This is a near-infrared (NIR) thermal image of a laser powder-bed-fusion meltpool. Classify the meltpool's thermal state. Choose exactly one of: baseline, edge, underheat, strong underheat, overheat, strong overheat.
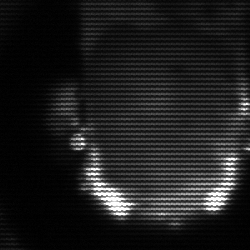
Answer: baseline